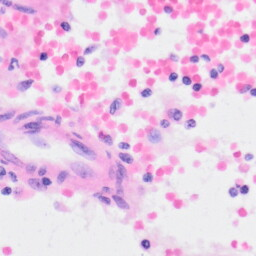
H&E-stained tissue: Kidney